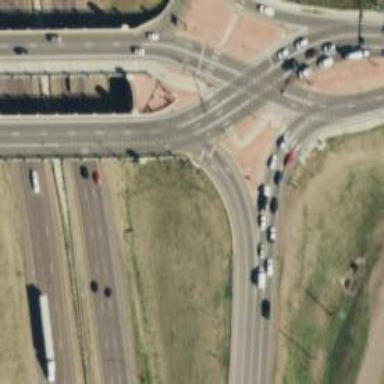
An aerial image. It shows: Asphalt motorway link with Diverging Diamond Interchange (DDI) junction.